Field crop: tomato
Growth stage: 1
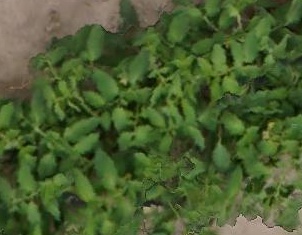
Species: tomato